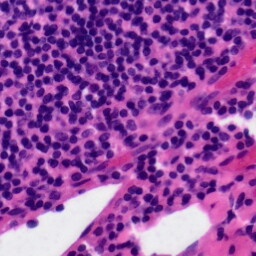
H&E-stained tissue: Tonsil